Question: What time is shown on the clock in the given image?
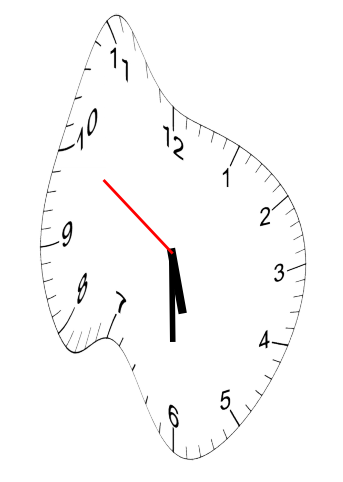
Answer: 05:29:50